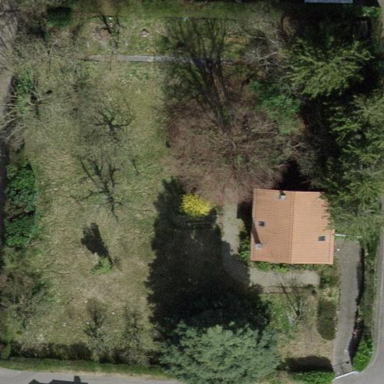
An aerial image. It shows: Garden surrounded by fence.